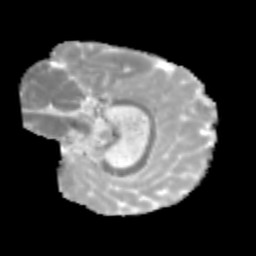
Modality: MD
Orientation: sagittal
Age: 9
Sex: male
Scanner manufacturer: siemens
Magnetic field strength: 3 T
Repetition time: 3.8 s
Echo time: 0.07 s